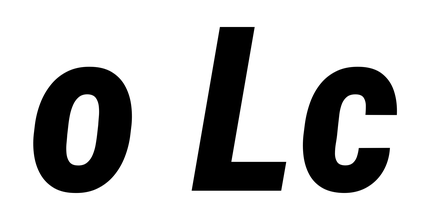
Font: Roboto-Italic_Condensed_ExtraBold_Italic